Question: Count the number of objects in the diagram.
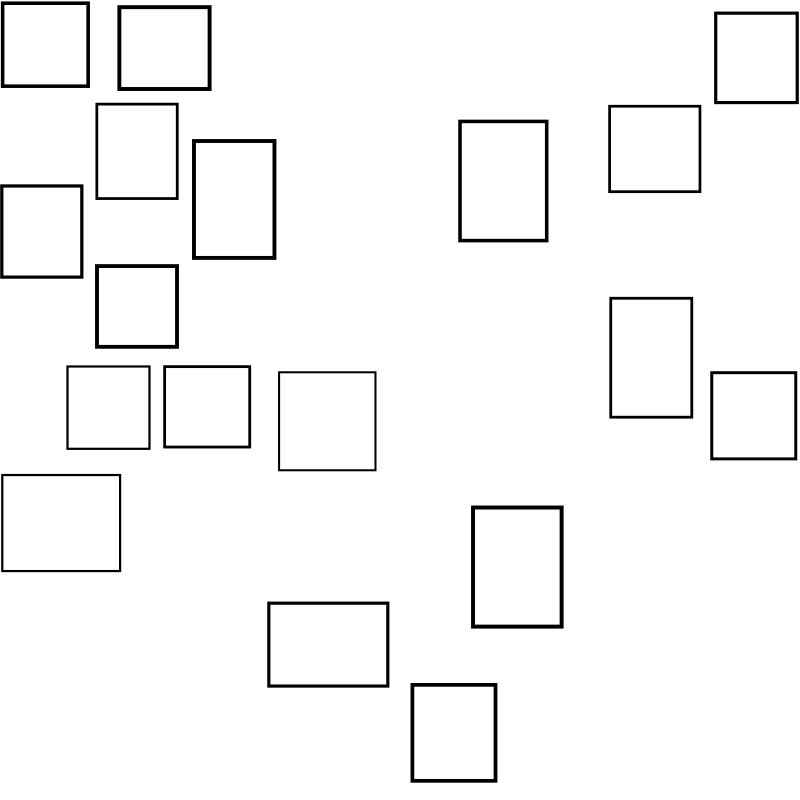
Answer: 18